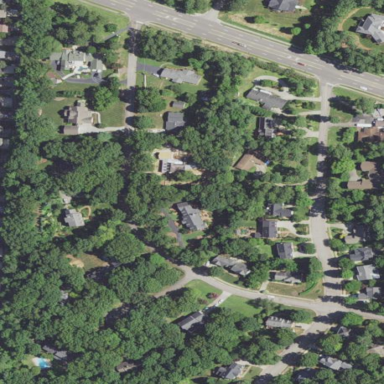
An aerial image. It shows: Residential area within neighborhood.